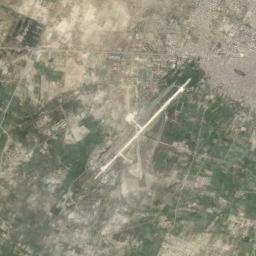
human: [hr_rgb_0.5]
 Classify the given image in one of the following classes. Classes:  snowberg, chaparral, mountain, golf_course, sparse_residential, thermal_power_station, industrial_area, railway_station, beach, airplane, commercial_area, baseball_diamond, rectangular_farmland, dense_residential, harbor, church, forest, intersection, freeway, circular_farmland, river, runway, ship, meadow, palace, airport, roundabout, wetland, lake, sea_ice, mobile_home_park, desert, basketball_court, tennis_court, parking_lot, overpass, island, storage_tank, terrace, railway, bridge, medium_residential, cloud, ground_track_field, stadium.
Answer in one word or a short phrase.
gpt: airport